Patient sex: F
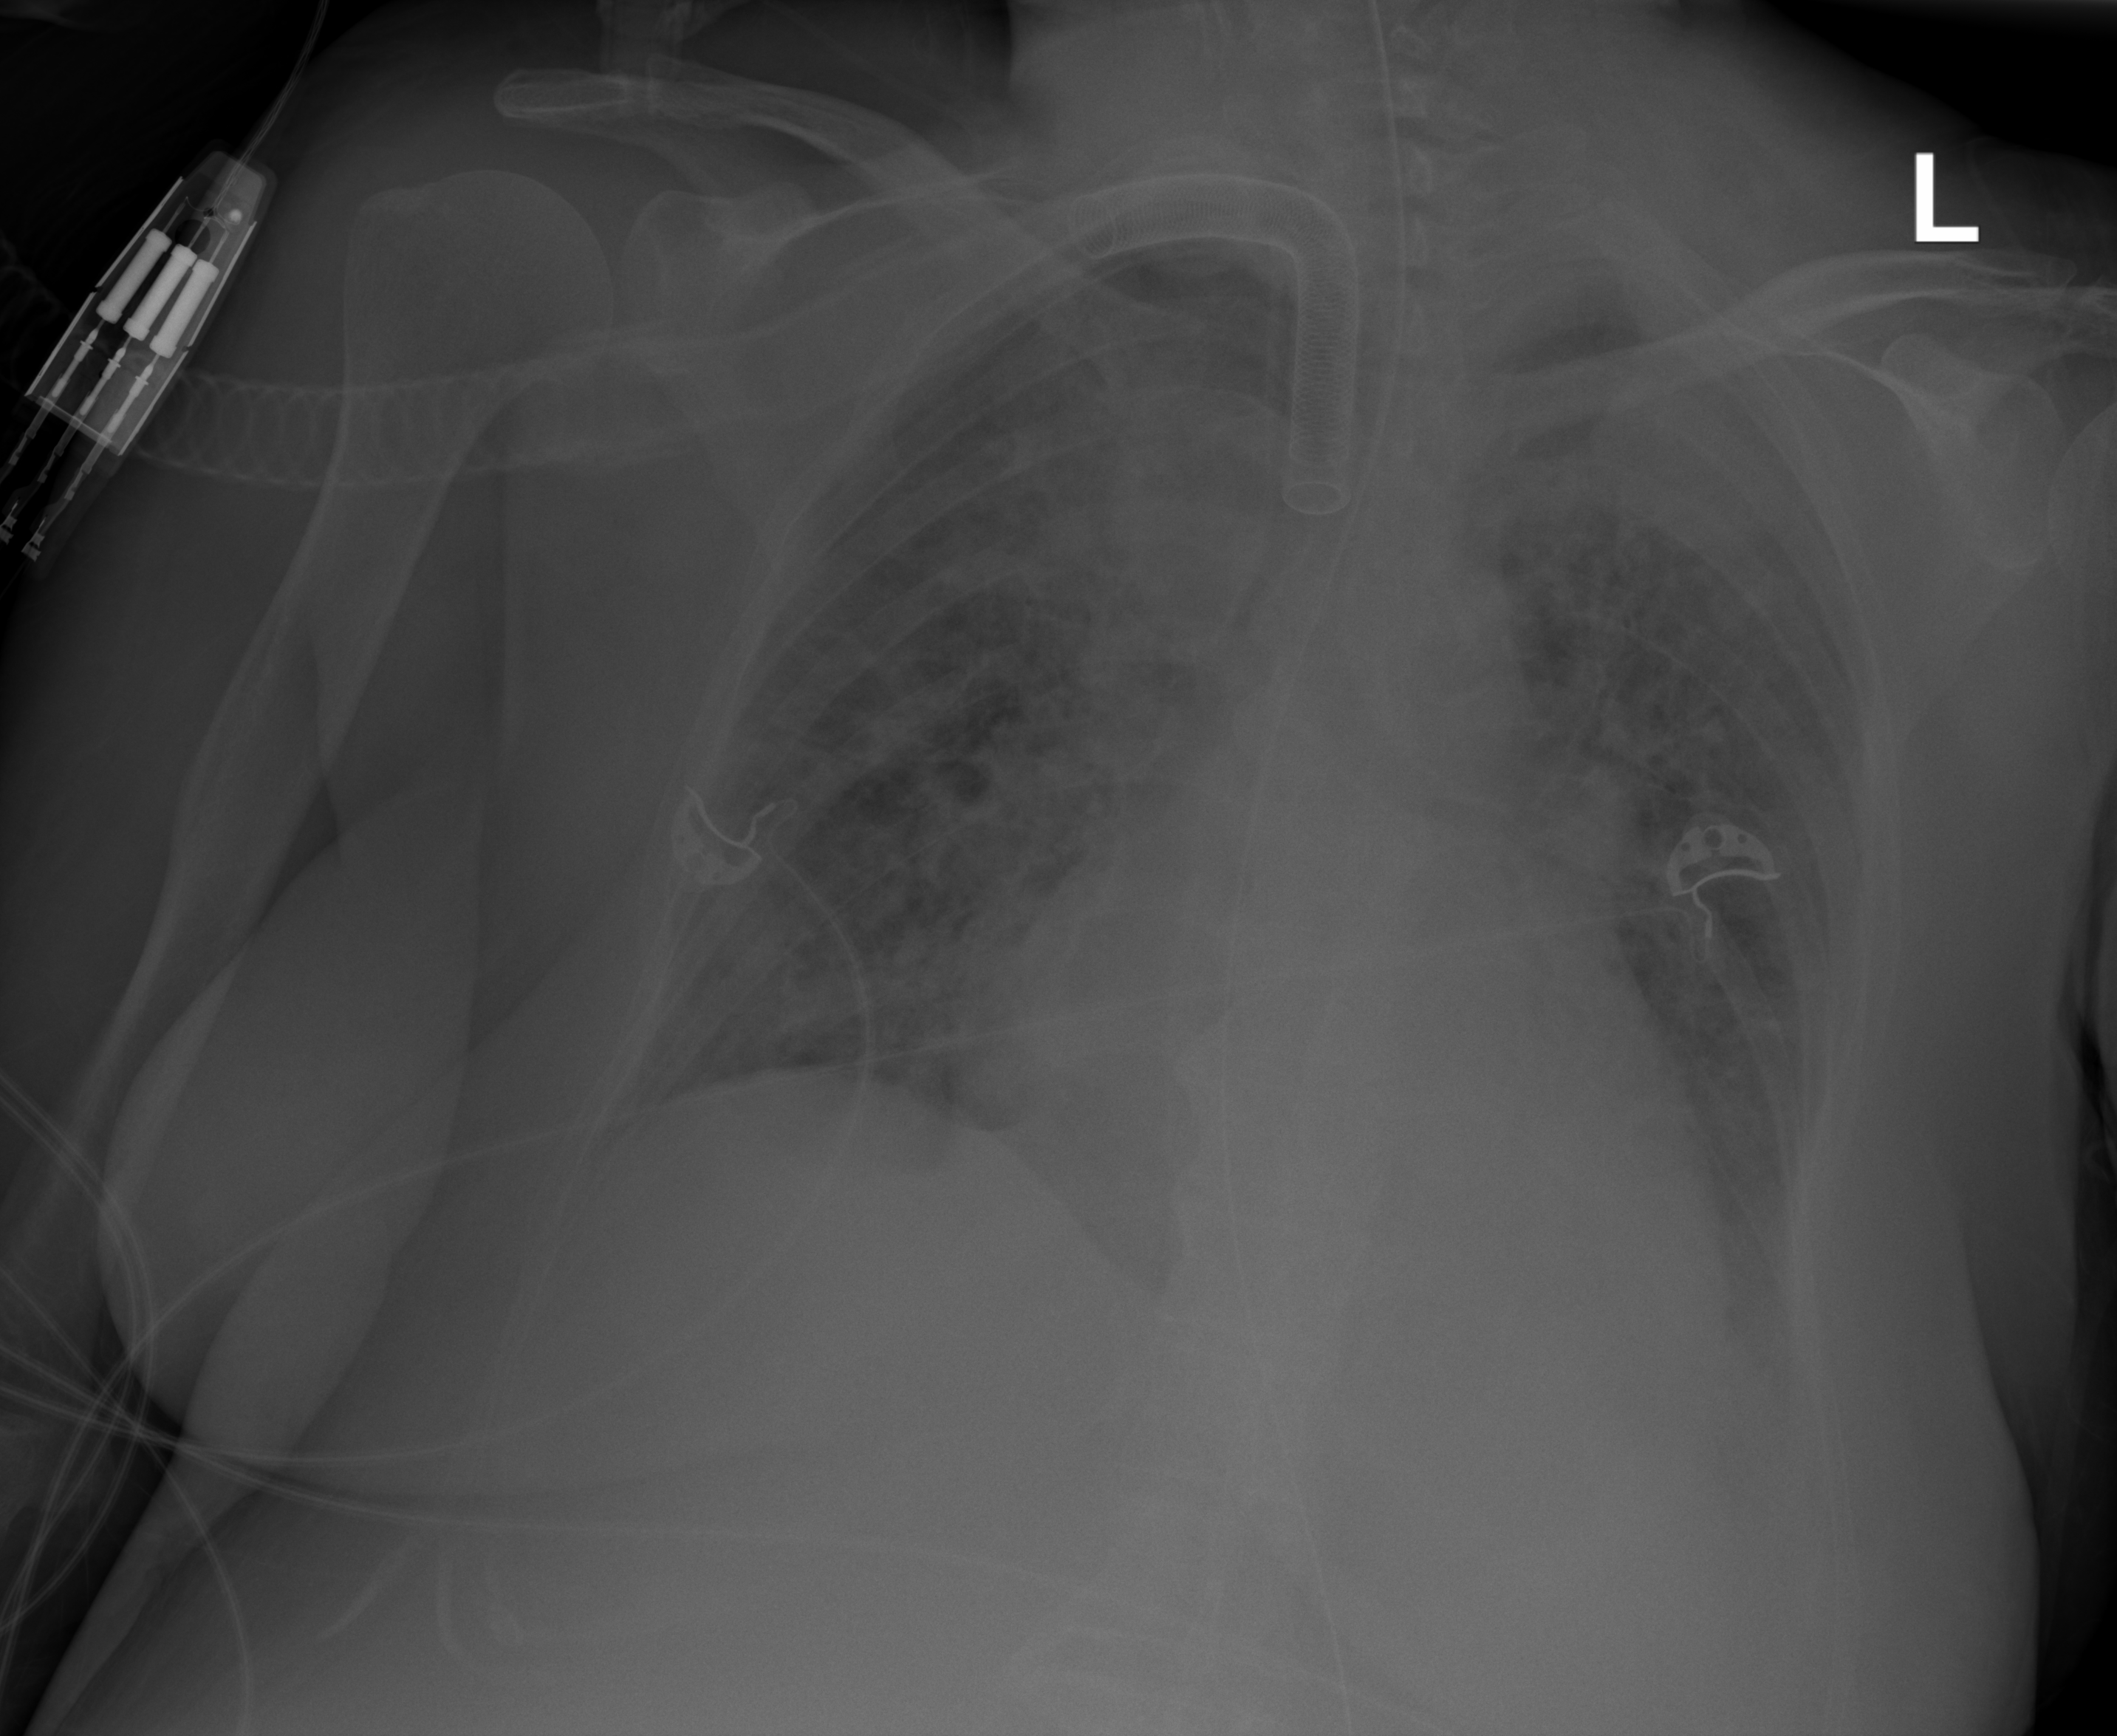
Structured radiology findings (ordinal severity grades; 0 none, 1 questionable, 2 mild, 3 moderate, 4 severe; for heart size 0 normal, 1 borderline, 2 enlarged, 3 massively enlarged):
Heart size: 2
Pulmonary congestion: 3
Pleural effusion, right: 1
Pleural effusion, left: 2
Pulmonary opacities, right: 3
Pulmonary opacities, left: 3
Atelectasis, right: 3
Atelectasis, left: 3